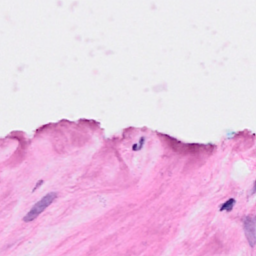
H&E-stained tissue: Breast